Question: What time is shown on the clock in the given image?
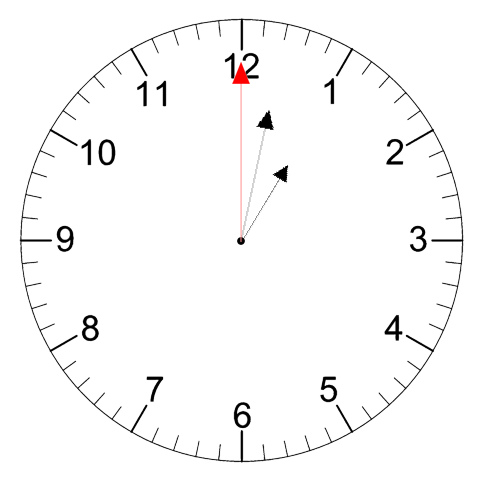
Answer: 01:02:00